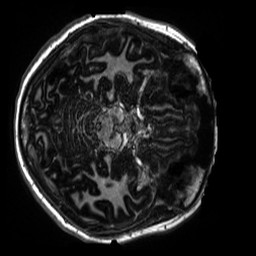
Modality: MP2RAGE
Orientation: axial
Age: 14
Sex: female
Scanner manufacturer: siemens
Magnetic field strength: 3 T
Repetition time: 4 s
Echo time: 0.00303 s